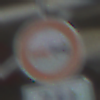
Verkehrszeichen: Ueberholverbot
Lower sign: SonstigeBeschraenkungen4
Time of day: Midday
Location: Indoor (Urban)
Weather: NotSpecified
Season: NotSpecified
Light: Natural